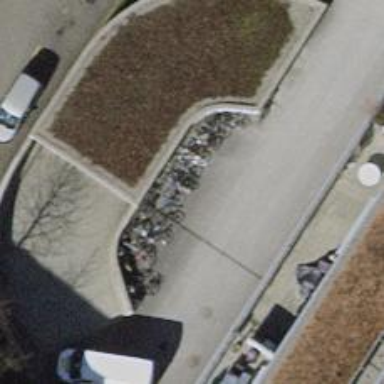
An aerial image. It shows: Bicycle parking area.